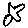
Label: bird